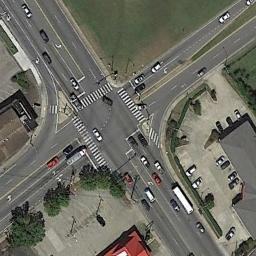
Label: intersection